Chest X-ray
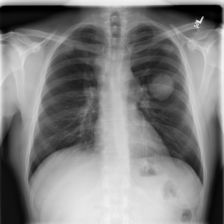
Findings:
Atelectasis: negative
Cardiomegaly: negative
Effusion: negative
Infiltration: negative
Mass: negative
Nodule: negative
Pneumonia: negative
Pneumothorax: negative
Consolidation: negative
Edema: negative
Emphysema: negative
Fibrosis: negative
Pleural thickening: negative
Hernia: negative